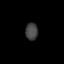
Tissue: prostate
Cell type: Myeloid cells
Senescence score: 0.8376
Nuclear area (px): 212
Mean DAPI intensity: 66.099